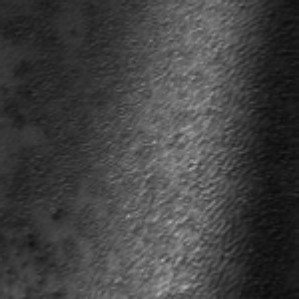
Label: frost